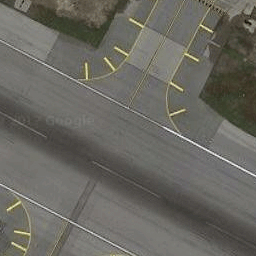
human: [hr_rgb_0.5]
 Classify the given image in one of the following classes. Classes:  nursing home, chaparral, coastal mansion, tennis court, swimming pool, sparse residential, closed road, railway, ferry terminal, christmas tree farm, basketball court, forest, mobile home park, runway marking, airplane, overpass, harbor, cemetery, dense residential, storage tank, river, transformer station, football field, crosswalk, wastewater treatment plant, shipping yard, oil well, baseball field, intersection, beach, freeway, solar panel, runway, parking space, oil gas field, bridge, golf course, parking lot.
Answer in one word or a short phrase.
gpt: runway